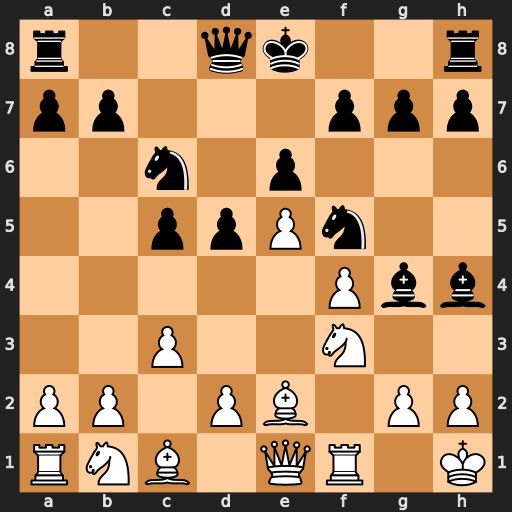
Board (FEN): r2qk2r/pp3ppp/2n1p3/2ppPn2/5Pbb/2P2N2/PP1PB1PP/RNB1QR1K
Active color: w
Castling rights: kq
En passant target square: -
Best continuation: Nxh4 Bxe2 Nxf5 Bxf1 Nd6+